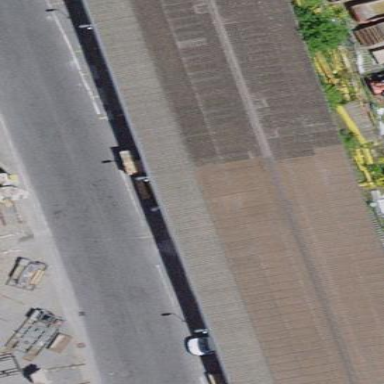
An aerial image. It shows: Warehouse building.